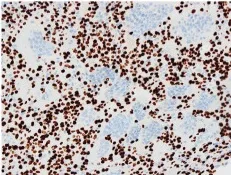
(E) Immunohistological staining of H3.3G34W.
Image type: pathology (immunostaining)